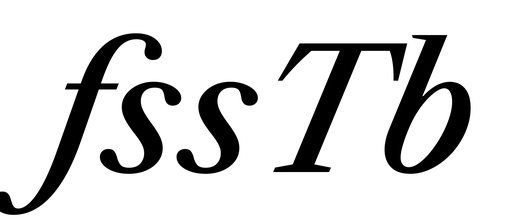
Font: LibreCaslonText-Italic_Medium_Italic